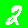
Digit: 2